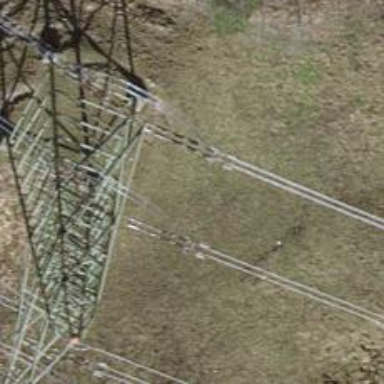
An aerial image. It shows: Towering power structure.